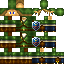
A male human skin with medium skin, wearing brown long hair dressed in a blue hoodie and brown pants, featuring a closed mouth.